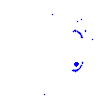
Particle: electron